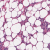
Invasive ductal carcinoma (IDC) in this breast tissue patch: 1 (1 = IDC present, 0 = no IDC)